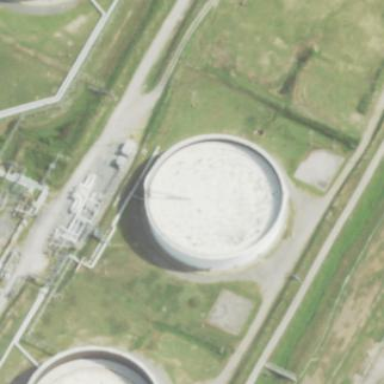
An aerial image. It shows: Building with storage tank.